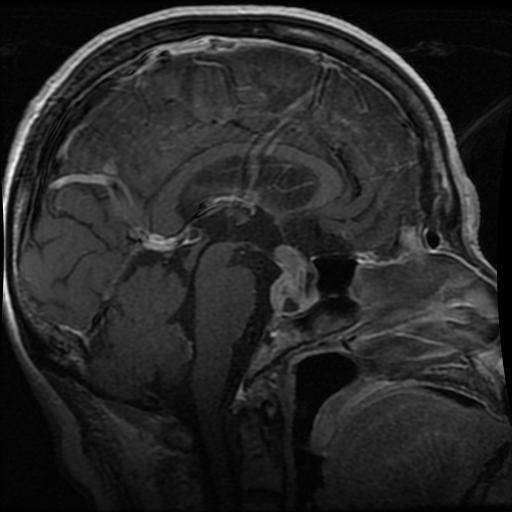
Label: pituitary